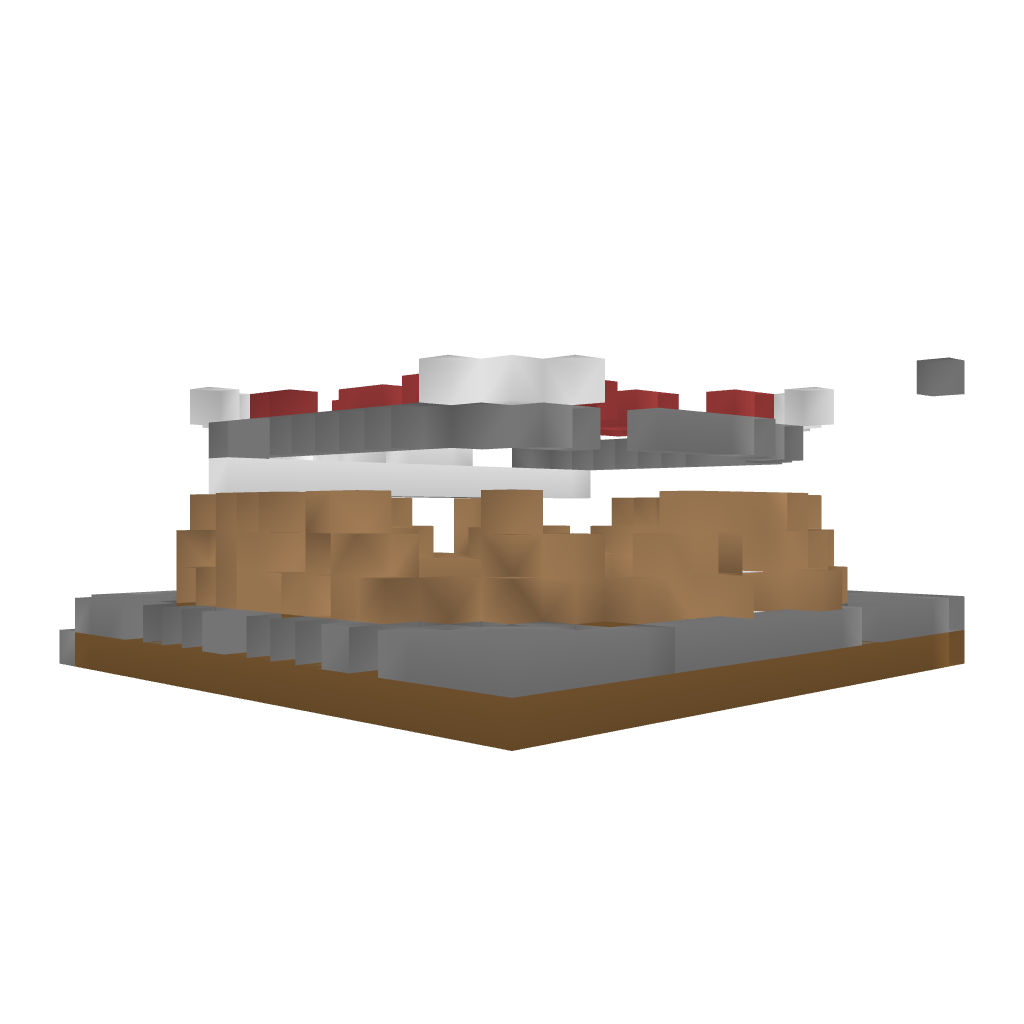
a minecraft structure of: Cake Shop bad low quality